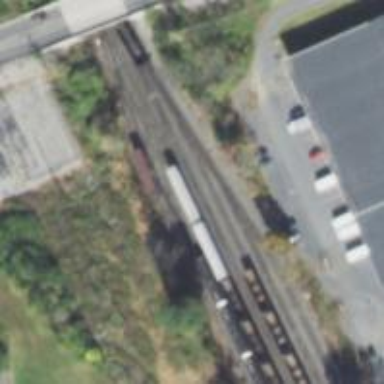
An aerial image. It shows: Railway siding with rails.